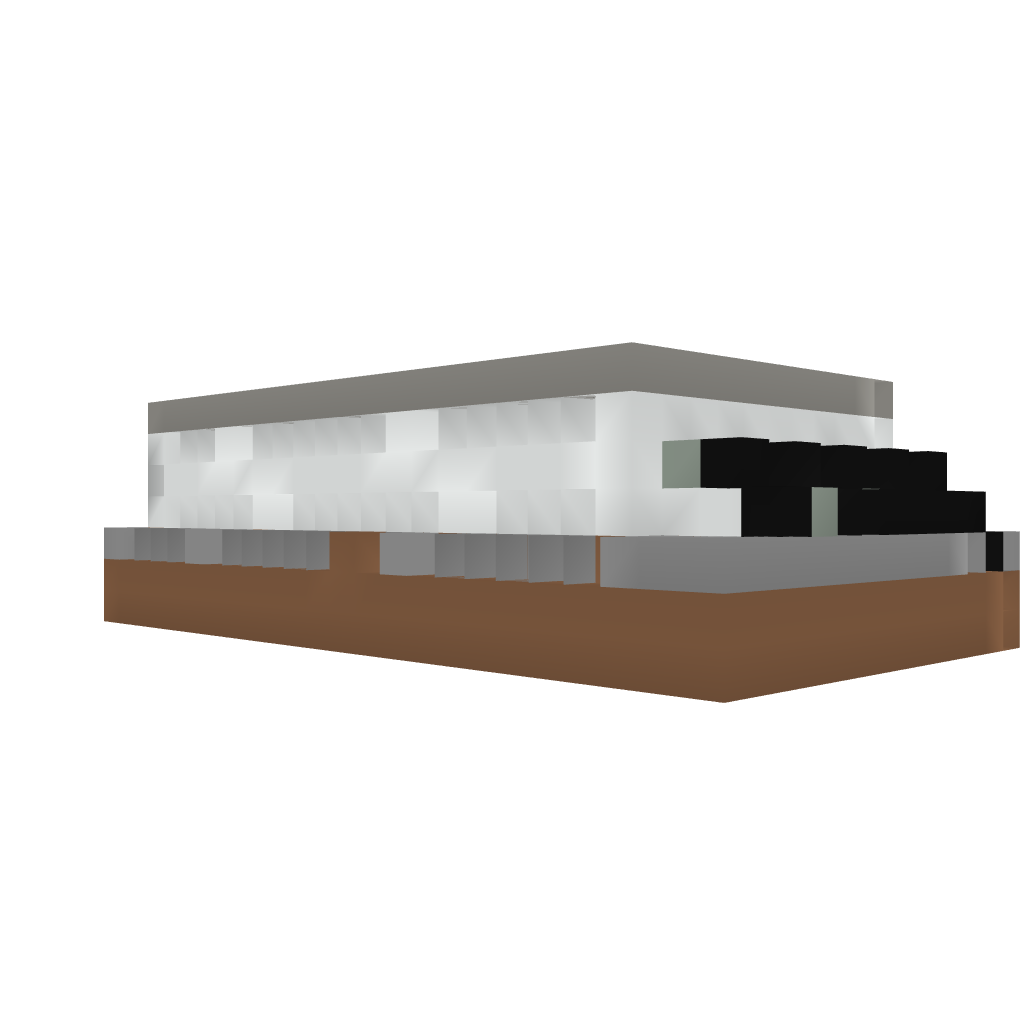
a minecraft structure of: Redstone Firing Range